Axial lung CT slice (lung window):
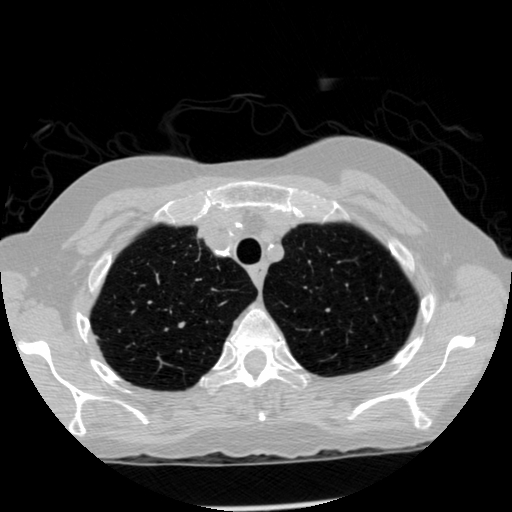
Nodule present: no